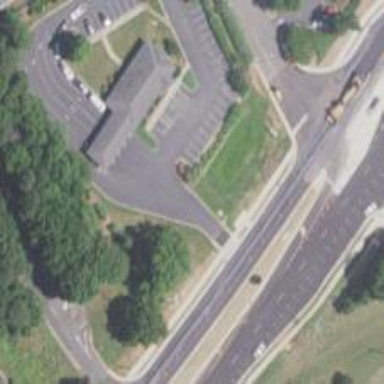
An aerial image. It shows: Asphalt service road.